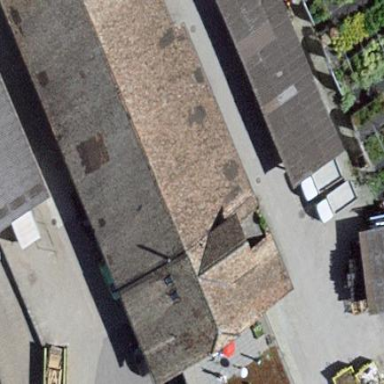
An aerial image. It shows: Shed.